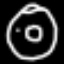
Label: donut